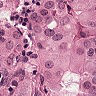
Metastatic tissue present: yes